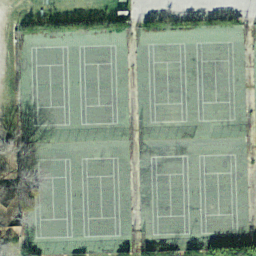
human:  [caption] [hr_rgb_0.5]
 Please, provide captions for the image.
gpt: Eight tennis courts arranged neatly with some trees surrounded .

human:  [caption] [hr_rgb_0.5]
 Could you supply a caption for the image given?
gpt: There are eight tennis courts arranged neatly and surrounded by some tress .

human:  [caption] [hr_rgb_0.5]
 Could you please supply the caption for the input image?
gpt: Eight tennis courts are surrounded by some plants .

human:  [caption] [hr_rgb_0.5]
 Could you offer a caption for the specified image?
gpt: There are eight tennis courts arranged in lines and surrounded by some trees .

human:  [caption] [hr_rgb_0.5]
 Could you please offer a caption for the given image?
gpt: There are eight tennis courts arranged in lines and surrounded by some tres .